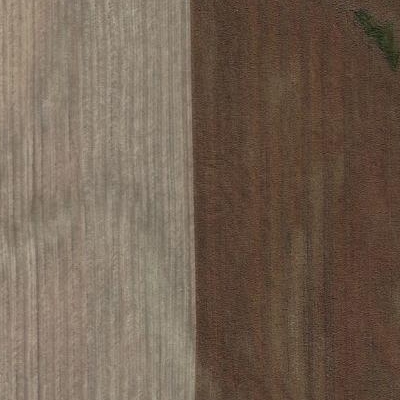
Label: bField